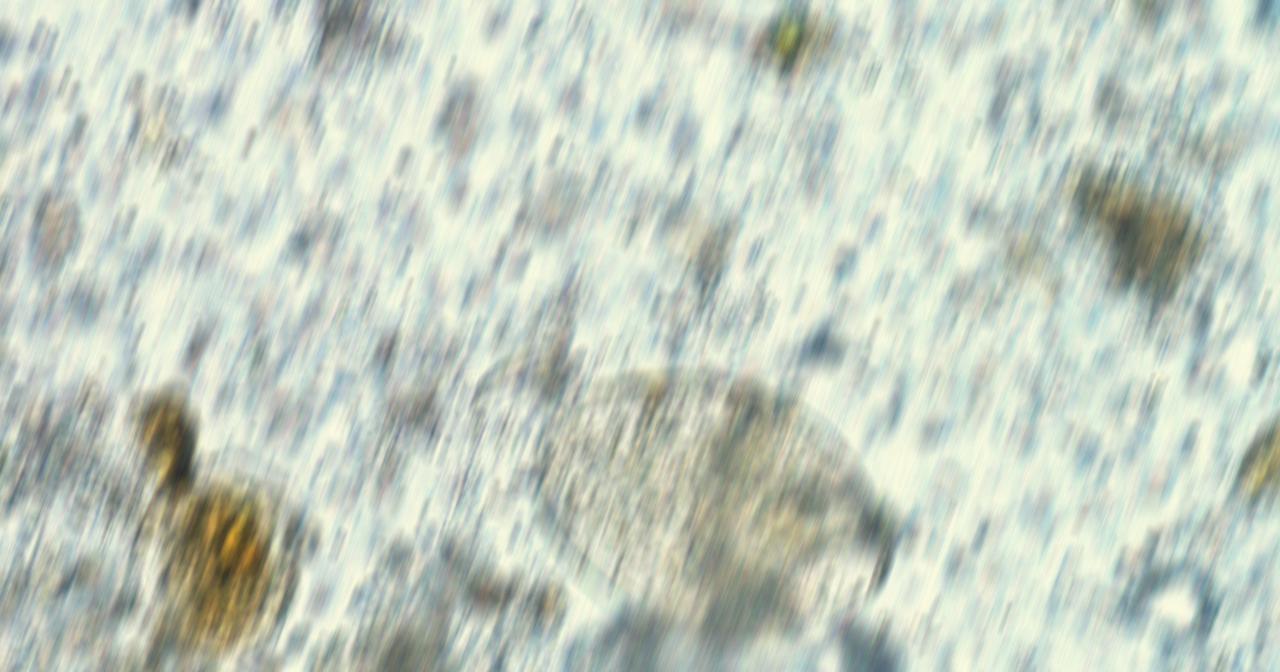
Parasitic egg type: Fasciolopsis buski